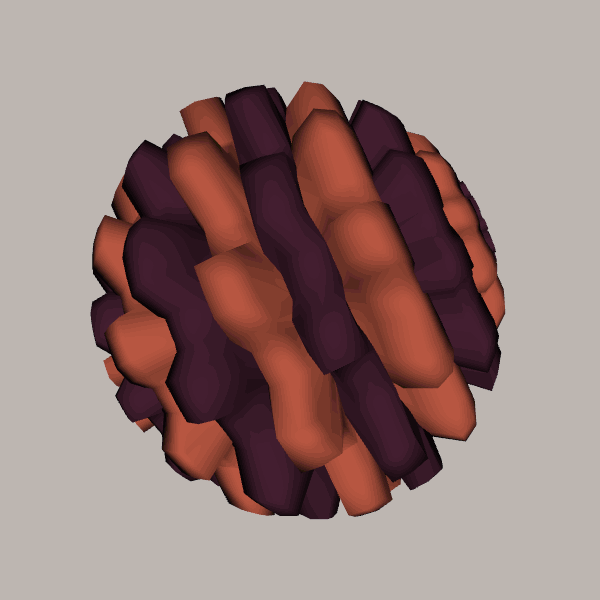
Background: light